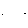
Label: cloud